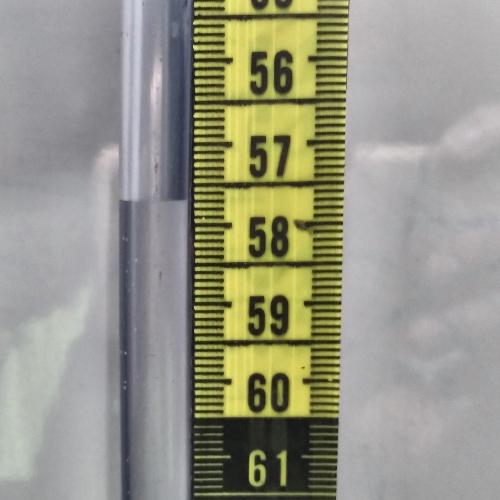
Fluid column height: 57.7 cm